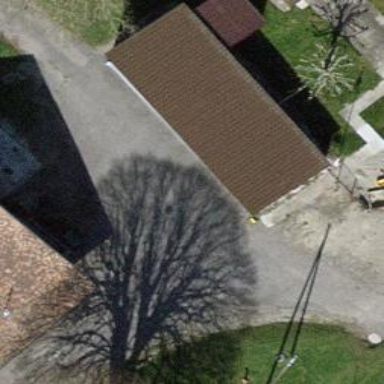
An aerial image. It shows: Simple and straightforward house.